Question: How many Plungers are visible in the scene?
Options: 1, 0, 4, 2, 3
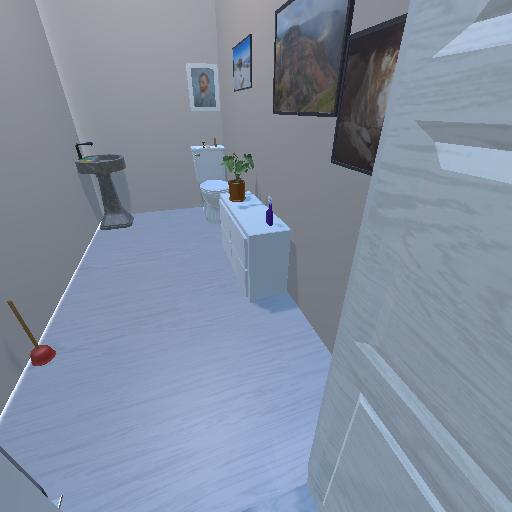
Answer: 1